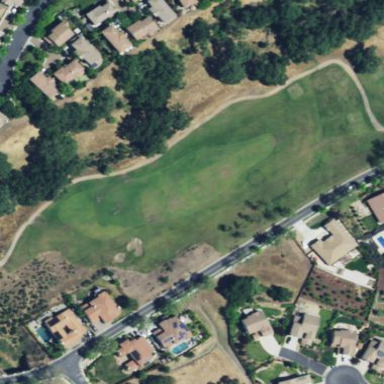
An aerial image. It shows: Scenic golf fairway.